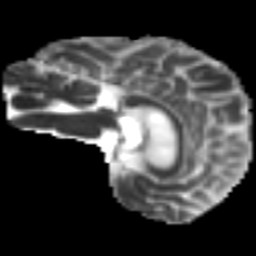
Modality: MD
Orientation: sagittal
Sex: female
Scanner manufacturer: ge
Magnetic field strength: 3 T
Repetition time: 7 s
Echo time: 0.08 s